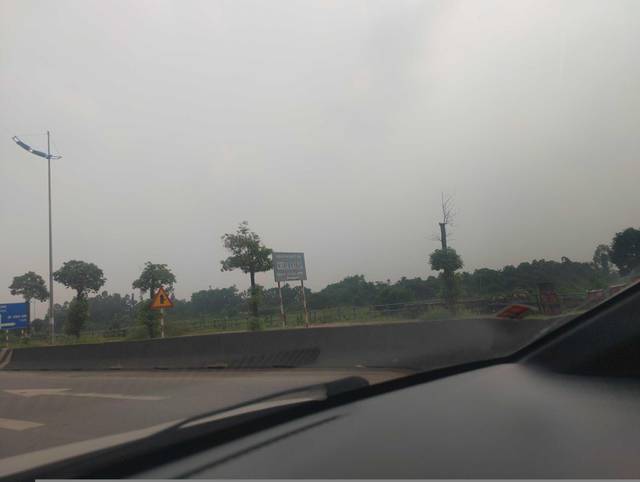
Region: Vietnam
Coordinates: 21.079, 105.873